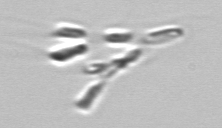
Label: Dinobryon